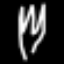
Label: fork